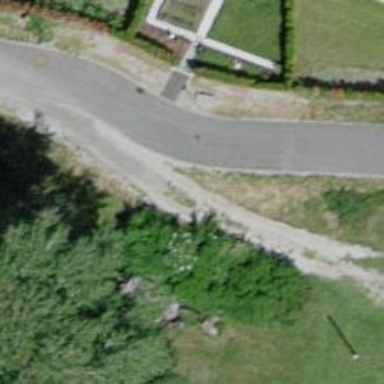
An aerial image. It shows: Bollard.